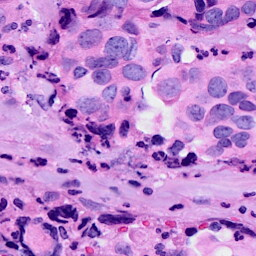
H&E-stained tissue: Breast